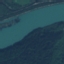
Land use / land cover class: River